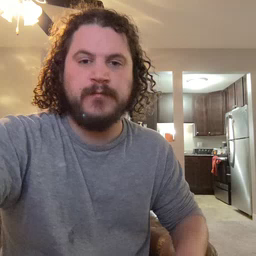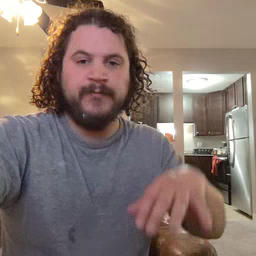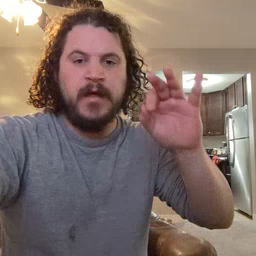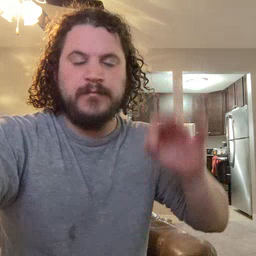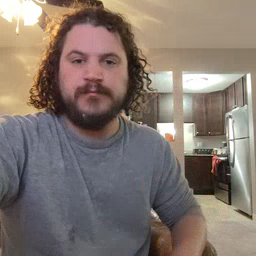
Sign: find